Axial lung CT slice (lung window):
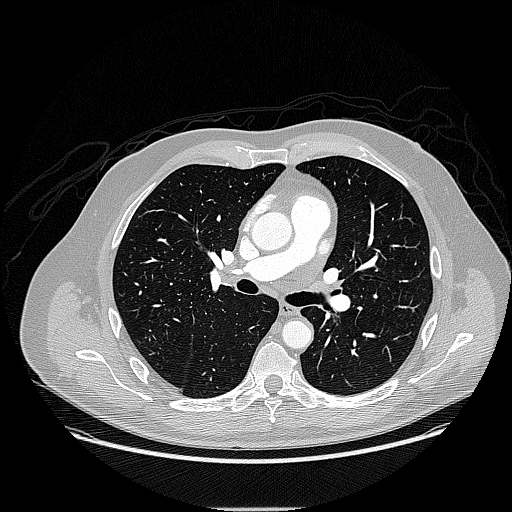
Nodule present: no